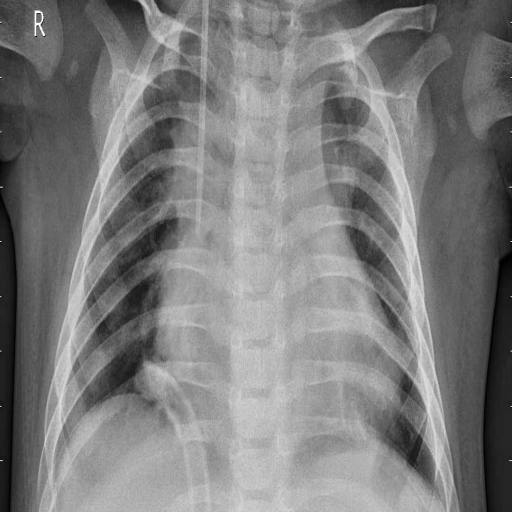
Finding: PNEUMONIA